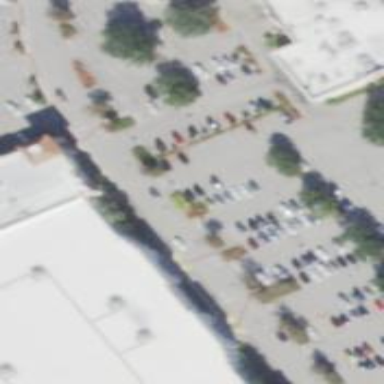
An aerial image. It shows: Parking space.